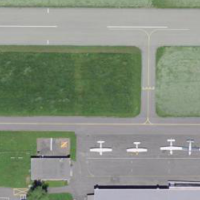
EUNIS habitat code: 52
Species observed at this site:
Aegopodium podagraria
Geum rivale
Sorbus aucuparia